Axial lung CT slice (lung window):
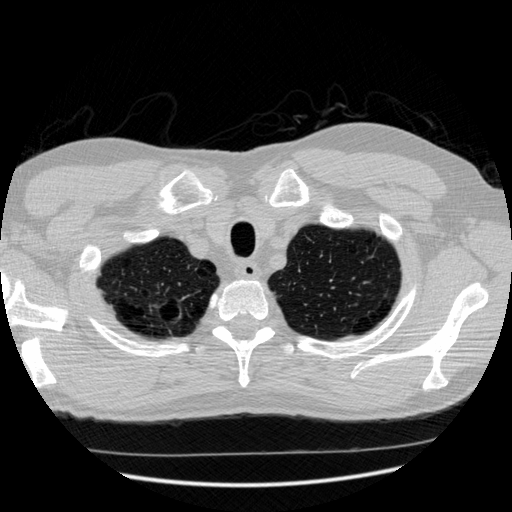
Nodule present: no